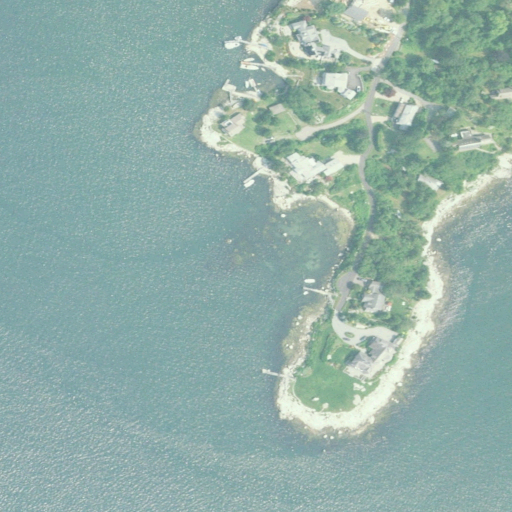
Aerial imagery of beach in Connecticut named Nauyaug Coast containing open water, herbaceous wetlands, mixed forest, medium intensity development, high intensity development, barren land, low intensity development, and grassland